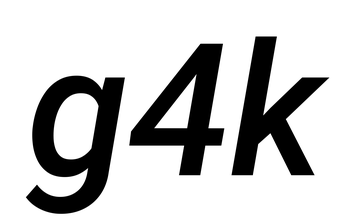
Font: Roboto-Italic_Medium_Italic